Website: apple
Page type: customer-info-address
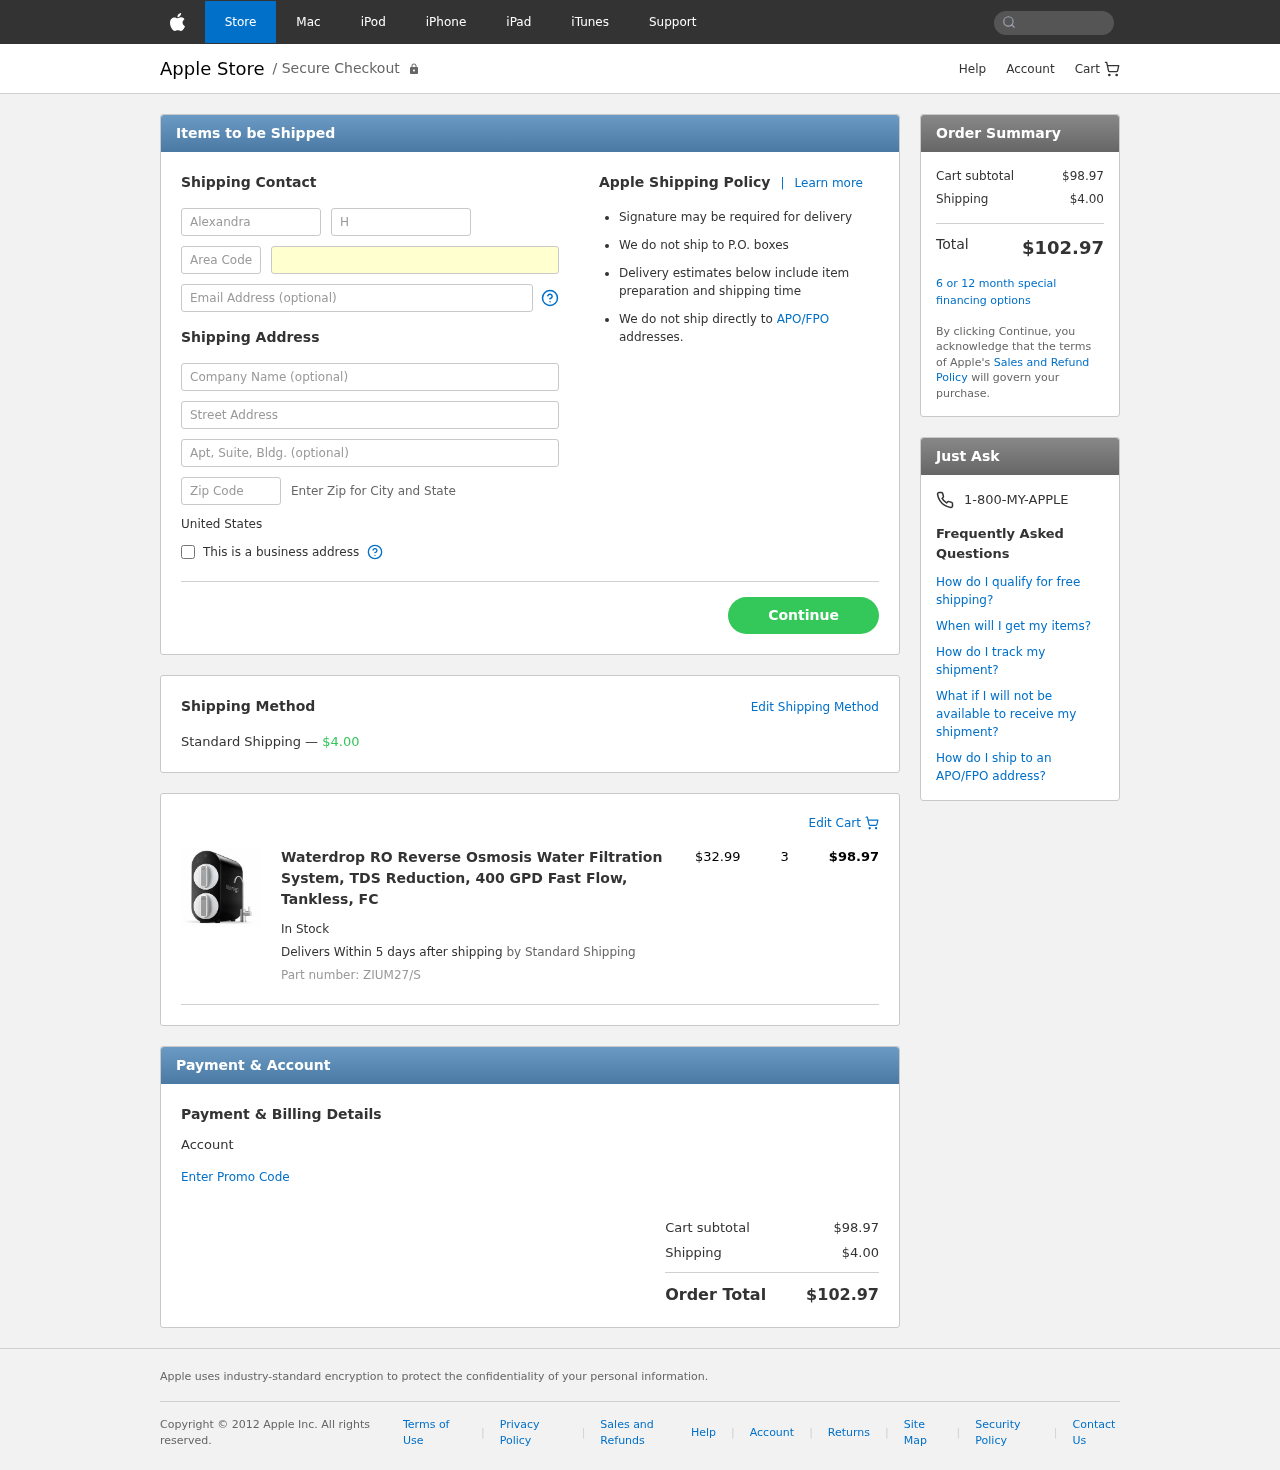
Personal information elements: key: PII_COUNTRY
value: United States
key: PII_FIRSTNAME
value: Alexandra
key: PII_LASTNAME
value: Hill
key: PII_PHONE_AREA
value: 496
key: PII_PHONE_LINE
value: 2992
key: PII_EMAIL
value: alexandra.hill@hotmail.com
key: PII_STREET
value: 547 Theresa Cliff
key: PII_POSTCODE
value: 41724
Product elements: key: PRODUCT1_NAME
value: Waterdrop RO Reverse Osmosis Water Filtration System, TDS Reduction, 400 GPD Fast Flow, Tankless, FC
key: PRODUCT1_PRICE
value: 32.99
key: PRODUCT1_QUANTITY
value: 3
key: PRODUCT1_SKU
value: ZIUM27/S
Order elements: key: ORDER_SHIPPING_COST
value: $4.00
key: ORDER_ITEM_TOTAL
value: $98.97
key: ORDER_SUBTOTAL
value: $98.97
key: ORDER_TOTAL
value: $102.97